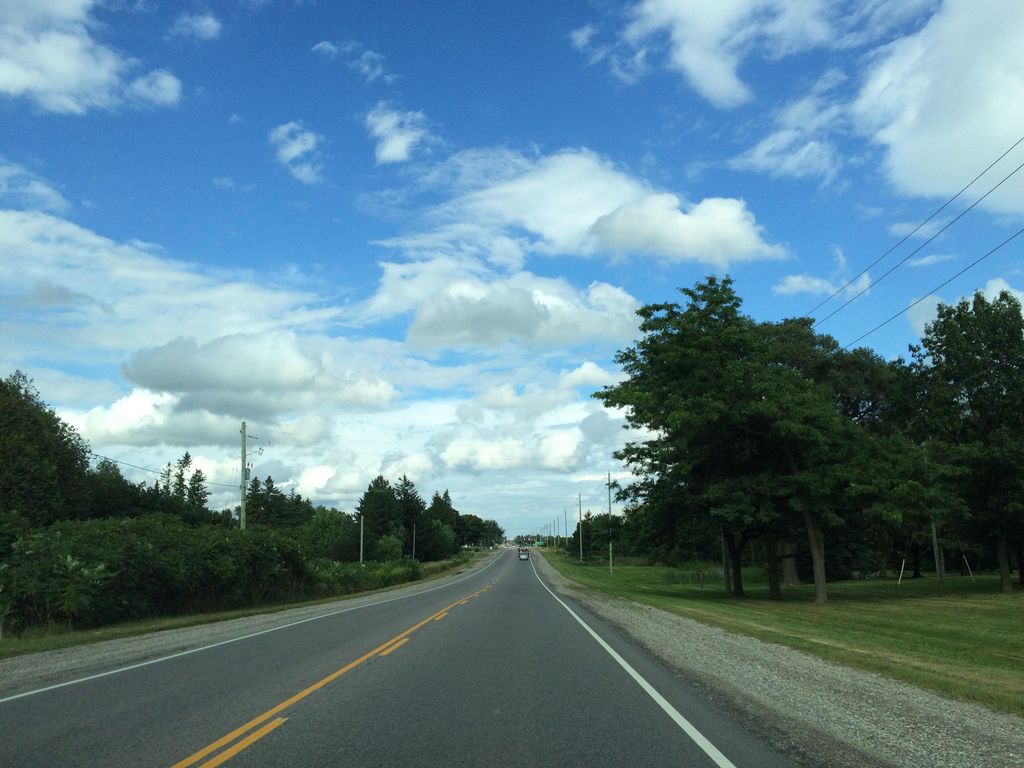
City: kitchener-waterloo